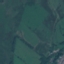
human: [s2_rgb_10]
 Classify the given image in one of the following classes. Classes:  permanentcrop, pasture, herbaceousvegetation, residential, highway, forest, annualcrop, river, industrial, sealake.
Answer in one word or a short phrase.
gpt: Pasture